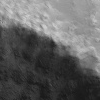
Atmospheric dust classification: not_dusty